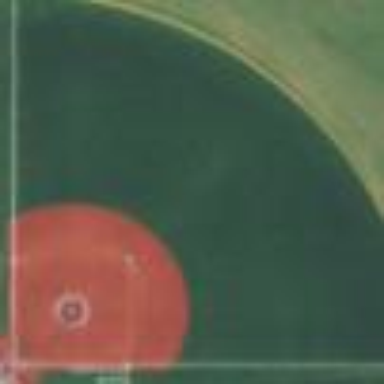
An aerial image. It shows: T-ball baseball pitch for leisure sports.